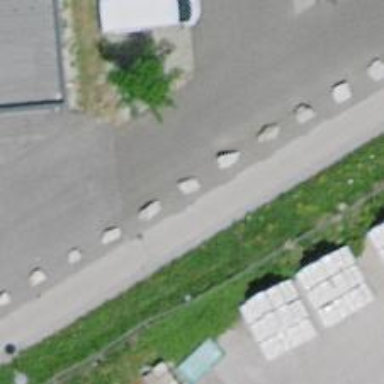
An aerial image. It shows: Block barrier.